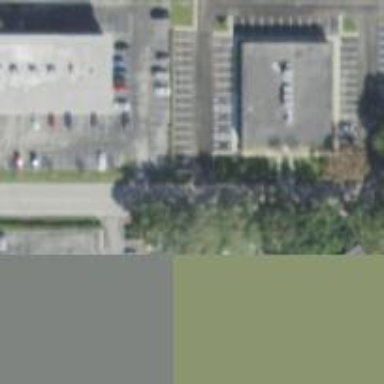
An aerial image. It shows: Flat-roofed commercial building.